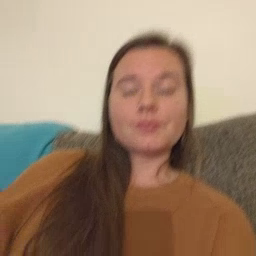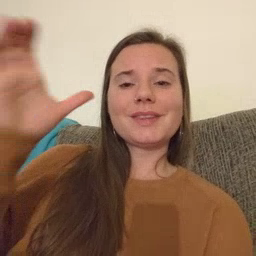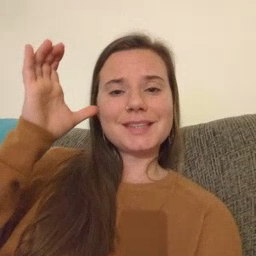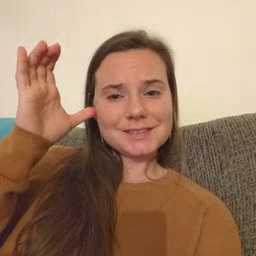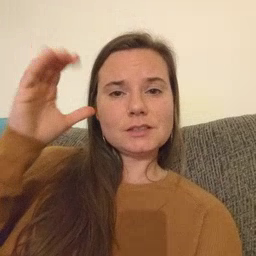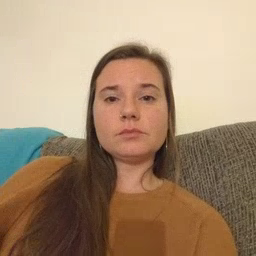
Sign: listen